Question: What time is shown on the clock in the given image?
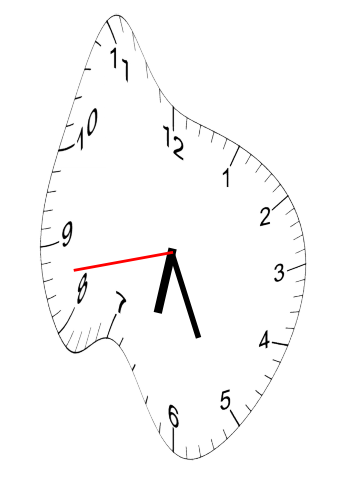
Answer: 06:25:43